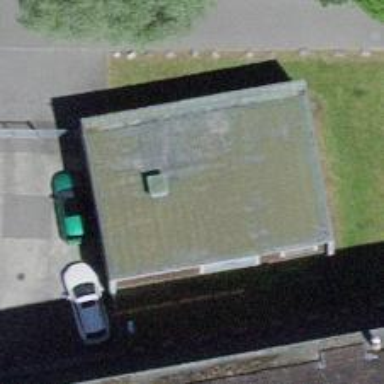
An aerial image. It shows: Pumping station.